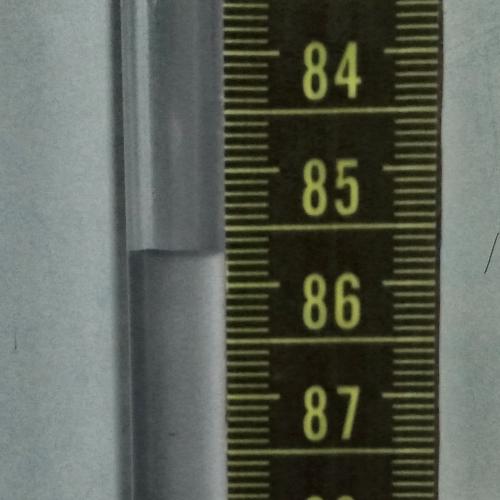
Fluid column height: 85.7 cm